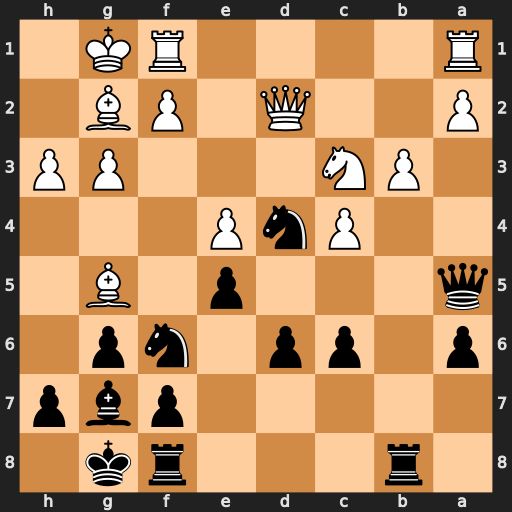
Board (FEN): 1r3rk1/5pbp/p1pp1np1/q3p1B1/2PnP3/1PN3PP/P2Q1PB1/R4RK1
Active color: b
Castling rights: -
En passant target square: -
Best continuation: Qxc3 Qxc3 Ne2+ Kh1 Nxc3 Bxf6 Bxf6